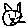
Label: cat